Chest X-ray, AP view. Patient: 56 years old, sex F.
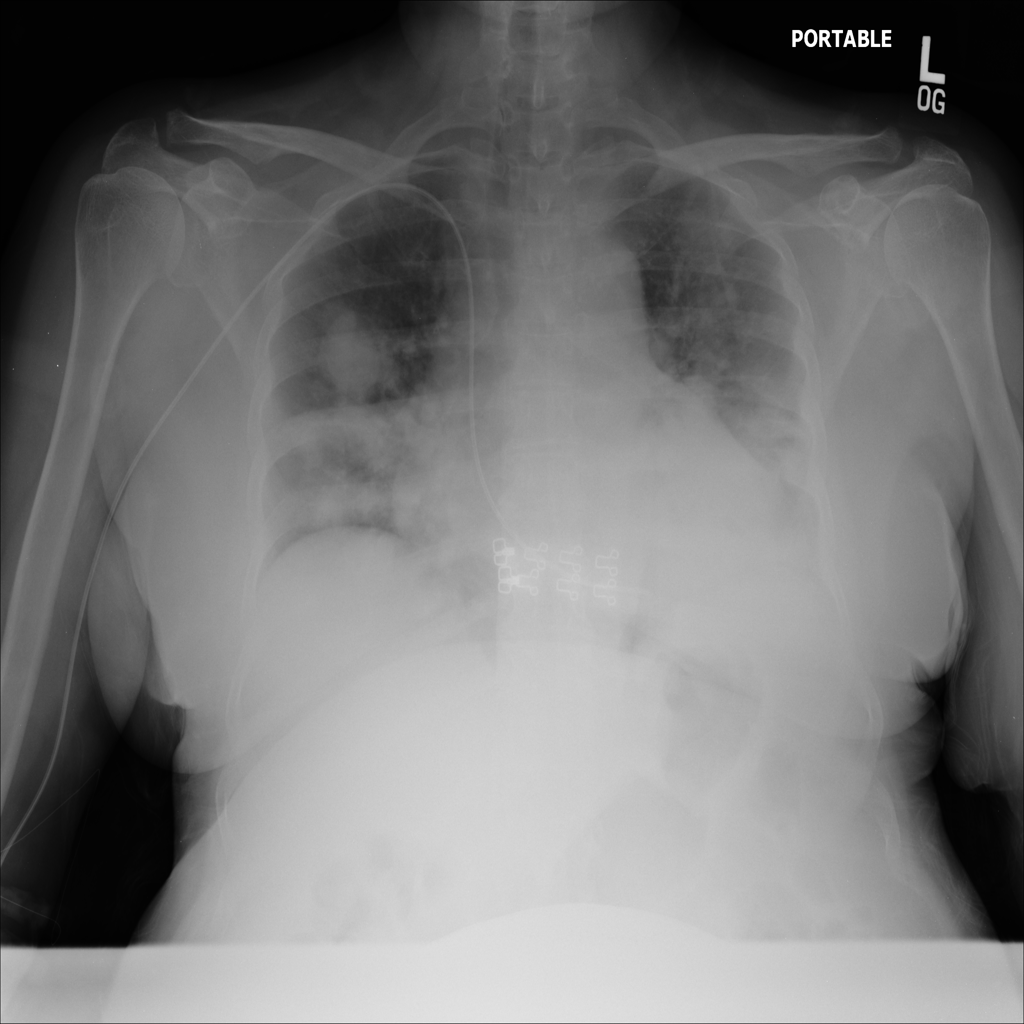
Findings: No Finding